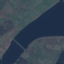
Land use / land cover: River